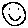
Label: smiley face